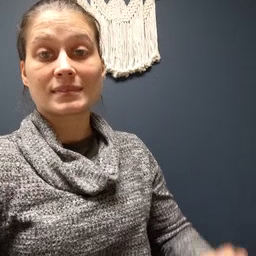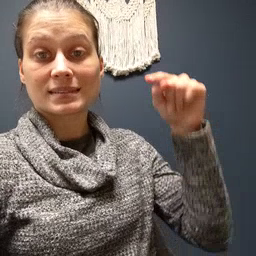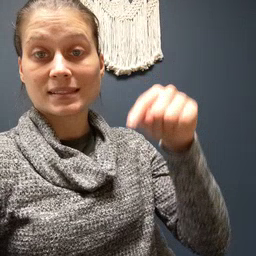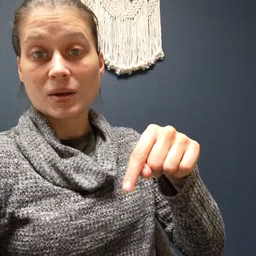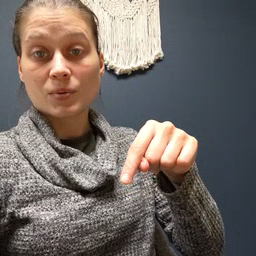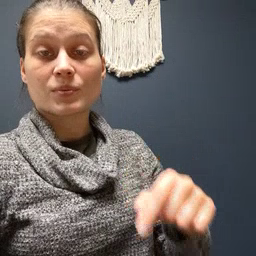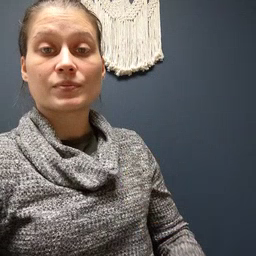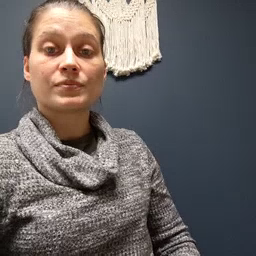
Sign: down